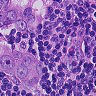
Metastatic tissue present: yes